Question: I've used 'fitdistr' function from R MASS package to adjust a Weibull 2 parameters probability density function (pdf).
This is my code:
'''
require(MASS)
h = c(31.194, 31.424, 31.253, 25.349, 24.535, 25.562, 29.486, 25.680, 26.079, 30.556, 30.552, 30.412, 29.344, 26.072, 28.777, 30.204, 29.677, 29.853, 29.718, 27.860, 28.919, 30.226, 25.937, 30.594, 30.614, 29.106, 15.208, 30.993, 32.075, 31.097, 32.073, 29.600, 29.031, 31.033, 30.412, 30.839, 31.121, 24.802, 29.181, 30.136, 25.464, 28.302, 26.018, 26.263, 25.603, 30.857, 25.693, 31.504, 30.378, 31.403, 28.684, 30.655, 5.933, 31.099, 29.417, 29.444, 19.785, 29.416, 5.682, 28.707, 28.450, 28.961, 26.694, 26.625, 30.568, 28.910, 25.170, 25.816, 25.820)
weib = fitdistr(na.omit(h),densfun=dweibull,start=list(scale=1,shape=5))
hist(h, prob=TRUE, main = "", xlab = "x", ylab = "y", xlim = c(0,40), breaks = seq(0,40,5))
curve(dweibull(x, scale=weib$estimate[1], shape=weib$estimate[2]),from=0, to=40, add=TRUE)
'''
Now, I would like to create the Weibull cumulative distribution function (cdf) and plot it as a graph:
, where x > 0, b = scale , a = shape
I tried to apply scale and shape parameters for 'h' using the formula above, but it was not this way.
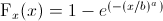
Answer: Here's a stab at a cumulative density function. You just have to remember to include an adjustment for the spacing of the sampling points (note: it works for sampling points with uniform spacing less than or equal to 1):
'''
cdweibull <- function(x, shape, scale, log = FALSE){
dd <- dweibull(x, shape= shape, scale = scale, log = log)
dd <- cumsum(dd) * c(0, diff(x))
return(dd)
}
'''
The discussion above about scale differences notwithstanding, you can plot it over your graph the same as 'dweibull':
'''
require(MASS)
h = c(31.194, 31.424, 31.253, 25.349, 24.535, 25.562, 29.486, 25.680,
26.079, 30.556, 30.552, 30.412, 29.344, 26.072, 28.777, 30.204,
29.677, 29.853, 29.718, 27.860, 28.919, 30.226, 25.937, 30.594,
30.614, 29.106, 15.208, 30.993, 32.075, 31.097, 32.073, 29.600,
29.031, 31.033, 30.412, 30.839, 31.121, 24.802, 29.181, 30.136,
25.464, 28.302, 26.018, 26.263, 25.603, 30.857, 25.693, 31.504,
30.378, 31.403, 28.684, 30.655, 5.933, 31.099, 29.417, 29.444,
19.785, 29.416, 5.682, 28.707, 28.450, 28.961, 26.694, 26.625,
30.568, 28.910, 25.170, 25.816, 25.820)
weib = fitdistr(na.omit(h),densfun=dweibull,start=list(scale=1,shape=5))
hist(h, prob=TRUE, main = "", xlab = "x",
ylab = "y", xlim = c(0,40), breaks = seq(0,40,5), ylim = c(0,1))
curve(cdweibull(x, scale=weib$estimate[1], shape=weib$estimate[2]),
from=0, to=40, add=TRUE)
'''